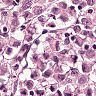
Metastatic tissue present: yes